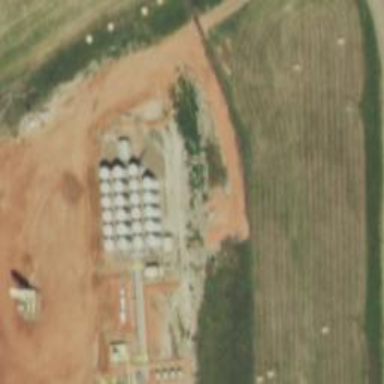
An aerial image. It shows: Storage tank that is man-made.